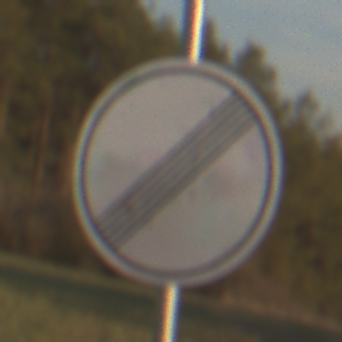
Verkehrszeichen: EndeSaemtlicherBegrenzungen
Umgebung: Outdoor, Nature
Tageszeit: SunriseSunset
Wetter: PartlyCloudy
Licht: Natural
Jahreszeit: NotSpecified
Kontrast: HighContrast